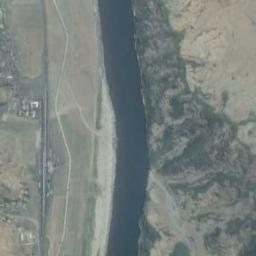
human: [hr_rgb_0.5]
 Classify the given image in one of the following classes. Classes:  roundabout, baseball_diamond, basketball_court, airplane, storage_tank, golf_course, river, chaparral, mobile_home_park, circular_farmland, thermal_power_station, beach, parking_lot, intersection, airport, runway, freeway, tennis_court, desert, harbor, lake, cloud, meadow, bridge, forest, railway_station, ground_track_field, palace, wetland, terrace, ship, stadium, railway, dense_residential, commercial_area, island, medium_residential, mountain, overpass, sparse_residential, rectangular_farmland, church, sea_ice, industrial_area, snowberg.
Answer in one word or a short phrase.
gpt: river